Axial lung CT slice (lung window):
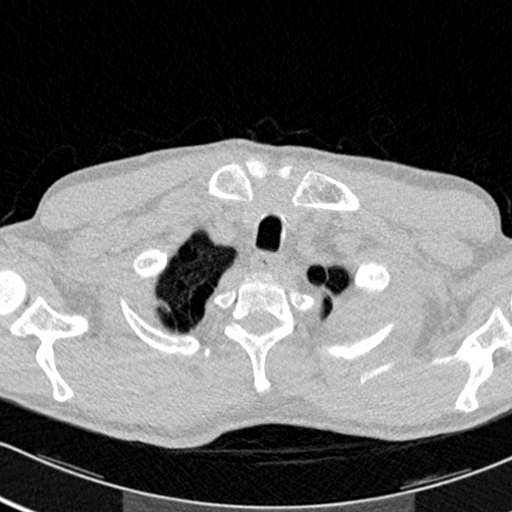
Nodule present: no